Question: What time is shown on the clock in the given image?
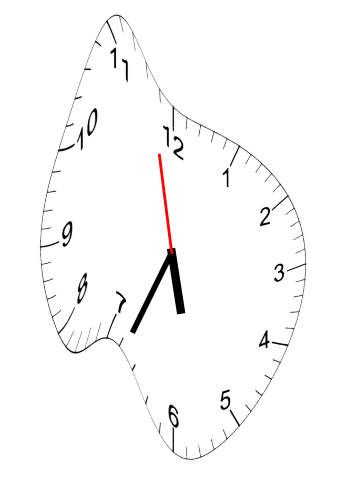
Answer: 05:33:58